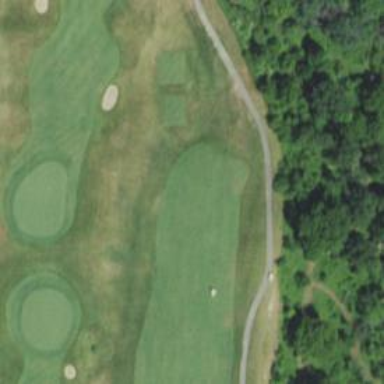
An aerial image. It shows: Golf hole.